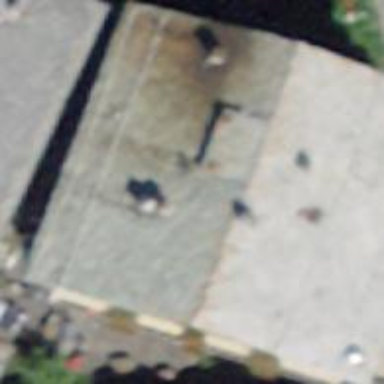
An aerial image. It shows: Hotel building with gabled roof.